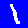
Digit: 1